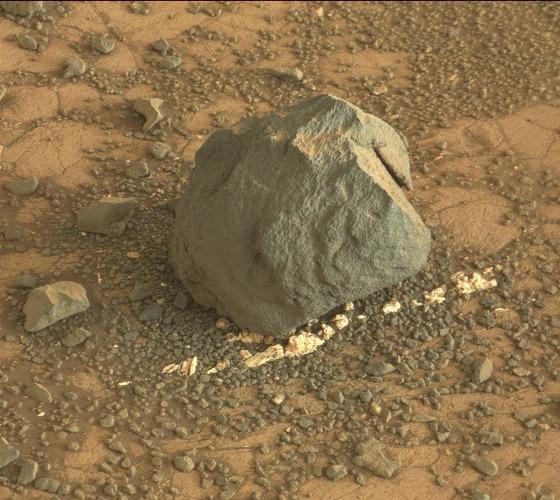
Terrain classes present: Bedrock, Gravel / Sand / Soil, Rock